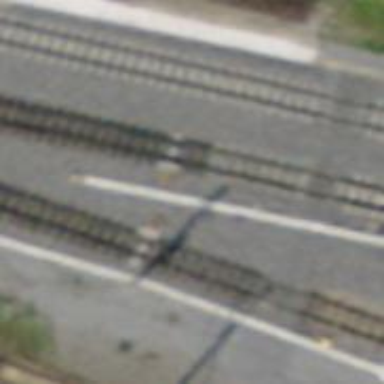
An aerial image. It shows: Railway switch.